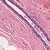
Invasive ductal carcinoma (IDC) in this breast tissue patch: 0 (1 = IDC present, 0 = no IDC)